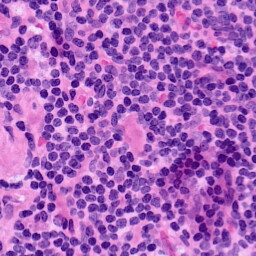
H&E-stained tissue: LymphNode